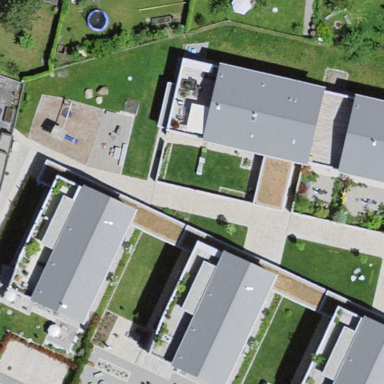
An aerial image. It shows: View of roof of building.